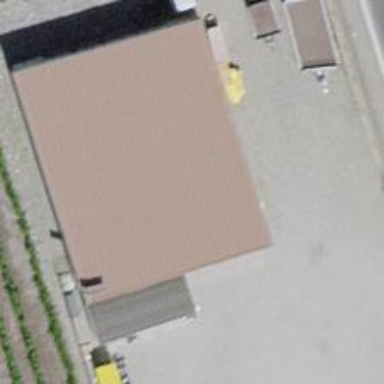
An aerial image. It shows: Car shop.